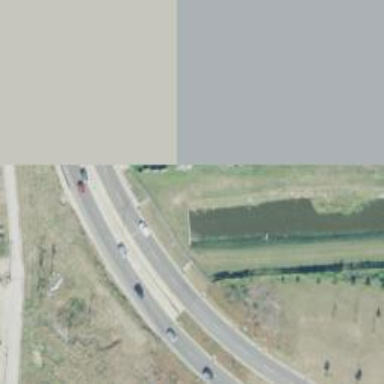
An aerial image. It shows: Culvert underpass for canal.